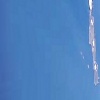
Label: water